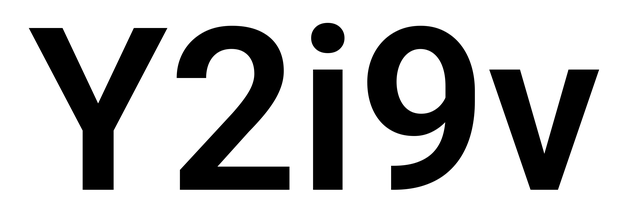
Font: Roboto_SemiBold